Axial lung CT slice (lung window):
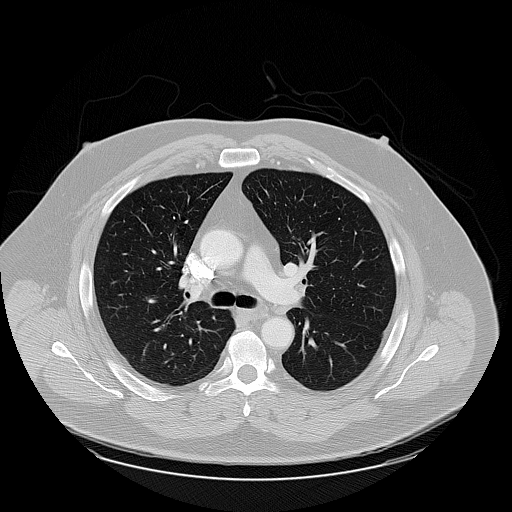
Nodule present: no